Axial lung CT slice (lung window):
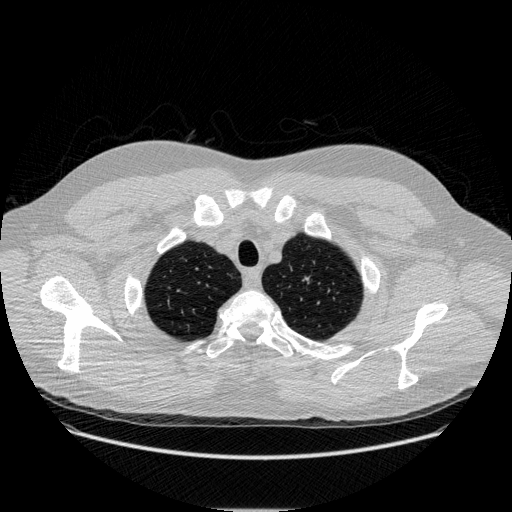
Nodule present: no